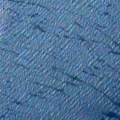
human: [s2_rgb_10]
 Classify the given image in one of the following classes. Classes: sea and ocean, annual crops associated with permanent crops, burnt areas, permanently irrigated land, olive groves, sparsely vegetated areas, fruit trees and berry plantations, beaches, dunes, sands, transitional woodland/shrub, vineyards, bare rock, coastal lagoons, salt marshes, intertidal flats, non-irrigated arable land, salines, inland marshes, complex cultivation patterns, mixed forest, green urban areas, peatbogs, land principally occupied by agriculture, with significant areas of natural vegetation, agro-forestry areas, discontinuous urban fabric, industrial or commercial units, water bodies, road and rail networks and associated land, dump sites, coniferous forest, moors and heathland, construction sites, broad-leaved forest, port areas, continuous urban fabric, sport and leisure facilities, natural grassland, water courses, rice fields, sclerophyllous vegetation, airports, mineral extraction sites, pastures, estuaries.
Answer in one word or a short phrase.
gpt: sea and ocean